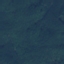
Land use / land cover: Forest